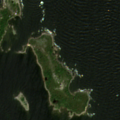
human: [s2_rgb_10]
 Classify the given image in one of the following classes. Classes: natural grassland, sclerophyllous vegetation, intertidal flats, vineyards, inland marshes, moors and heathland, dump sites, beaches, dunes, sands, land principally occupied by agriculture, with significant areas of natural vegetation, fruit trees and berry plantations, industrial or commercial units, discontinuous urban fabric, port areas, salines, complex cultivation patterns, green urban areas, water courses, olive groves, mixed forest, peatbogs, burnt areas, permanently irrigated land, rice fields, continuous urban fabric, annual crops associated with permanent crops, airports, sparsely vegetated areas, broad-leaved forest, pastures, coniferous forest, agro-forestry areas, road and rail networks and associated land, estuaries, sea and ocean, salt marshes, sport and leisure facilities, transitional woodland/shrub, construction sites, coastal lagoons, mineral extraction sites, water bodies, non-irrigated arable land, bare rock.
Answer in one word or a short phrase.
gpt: sea and ocean